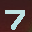
Label: 7